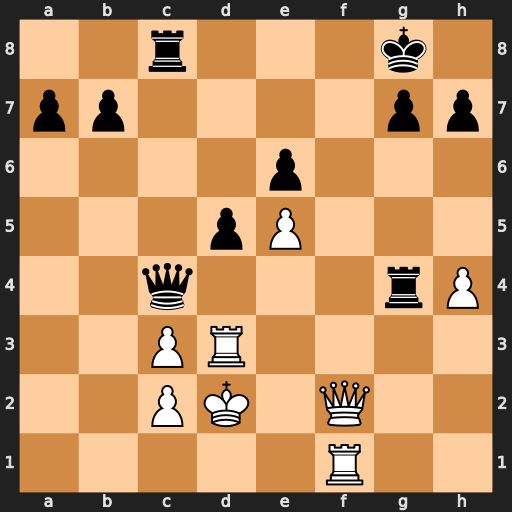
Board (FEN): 2r3k1/pp4pp/4p3/3pP3/2q3rP/2PR4/2PK1Q2/5R2
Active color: w
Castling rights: -
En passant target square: -
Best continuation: Qf7+ Kh8 Qf8+ Rxf8 Rxf8#